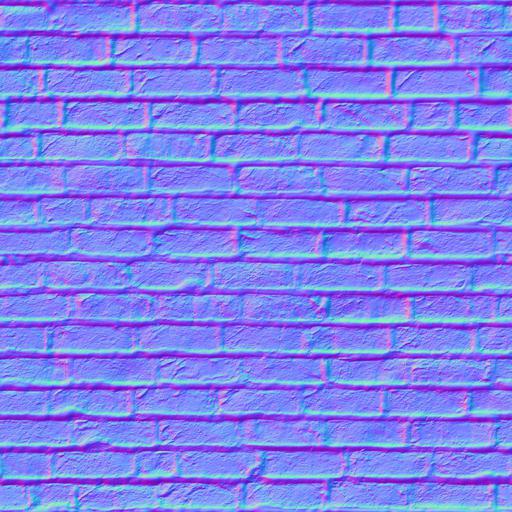
brick bricks clean modern red rough